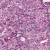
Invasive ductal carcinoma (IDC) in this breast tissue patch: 0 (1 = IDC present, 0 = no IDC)